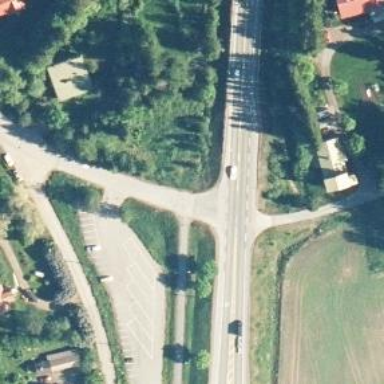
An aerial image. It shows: Primary road with asphalt surface.